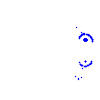
Particle: proton